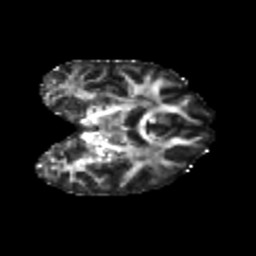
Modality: FA
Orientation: coronal
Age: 25
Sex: female
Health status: healthy
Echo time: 0.074 s